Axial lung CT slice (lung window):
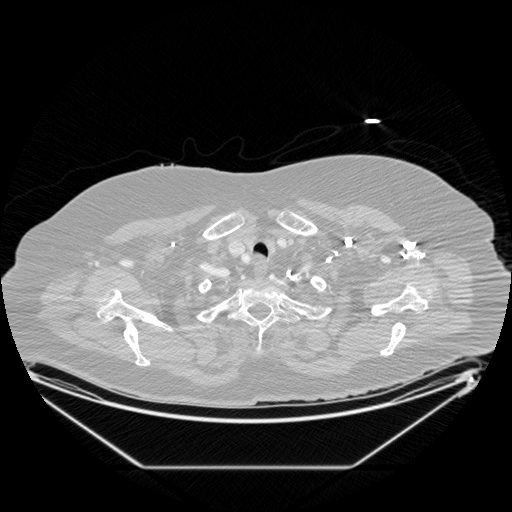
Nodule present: no